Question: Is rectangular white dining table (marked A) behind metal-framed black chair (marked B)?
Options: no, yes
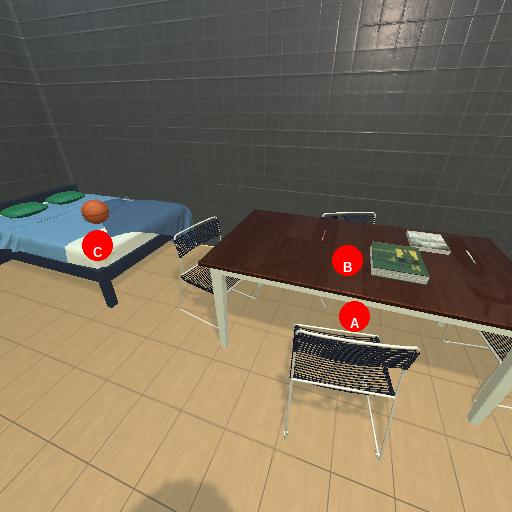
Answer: no